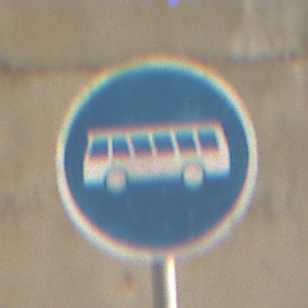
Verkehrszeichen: Busssonderstreifen
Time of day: SunriseSunset
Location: Roofed (Suburban)
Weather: Clear
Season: NotSpecified
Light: Natural